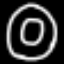
Label: donut